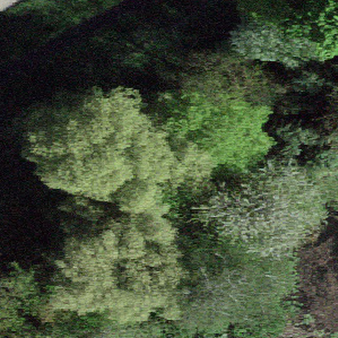
Label: other